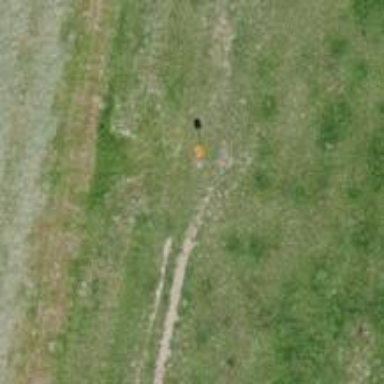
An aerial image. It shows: Aerial marker.